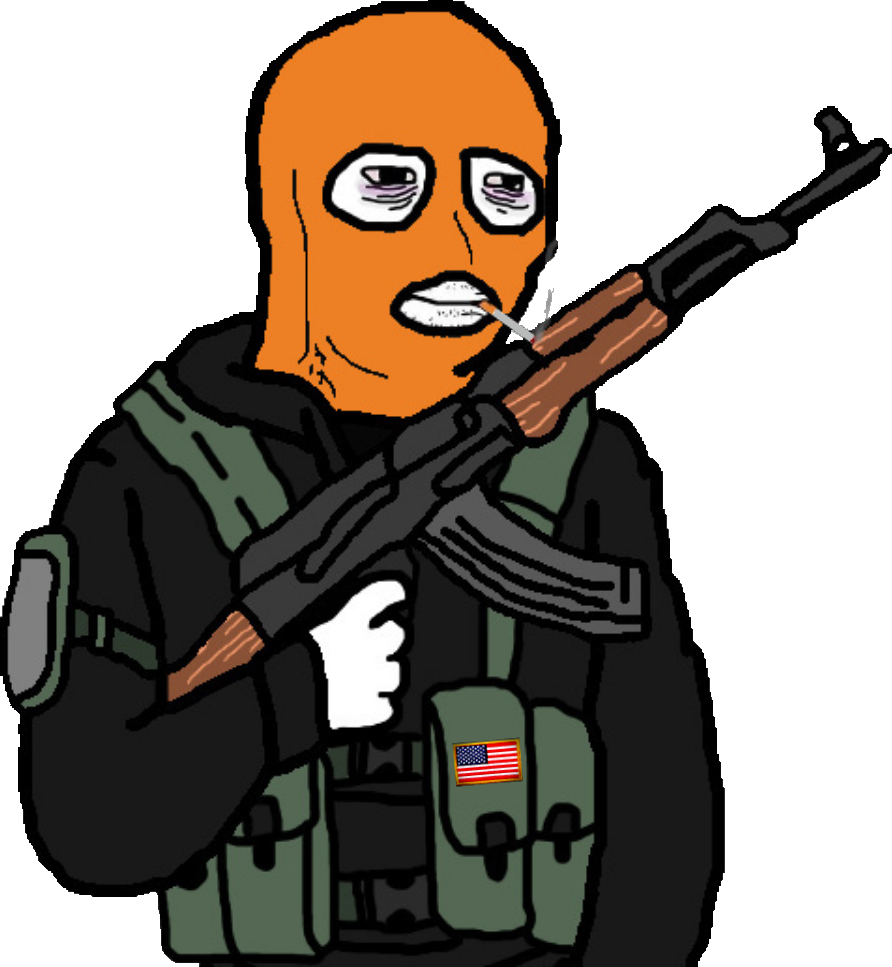
Label: 5_Doomer